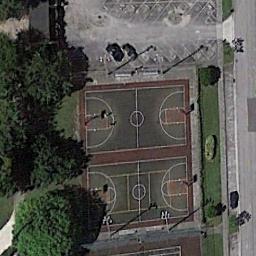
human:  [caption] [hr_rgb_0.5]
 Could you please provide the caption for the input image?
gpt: There are two basketball courts next to a parking lot and some trees with a road pass by .

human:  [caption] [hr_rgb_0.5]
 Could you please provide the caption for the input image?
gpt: Next to the basketball courts are some trees and the parking lot .

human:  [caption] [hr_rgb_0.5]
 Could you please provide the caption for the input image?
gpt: There are two basketball courts in the picture .

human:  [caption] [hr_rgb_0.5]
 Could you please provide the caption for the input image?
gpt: Two basketball courts next to a parking lot while a road and some trees beside .

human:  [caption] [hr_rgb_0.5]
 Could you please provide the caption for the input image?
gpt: Many trees are near two basketball courts .